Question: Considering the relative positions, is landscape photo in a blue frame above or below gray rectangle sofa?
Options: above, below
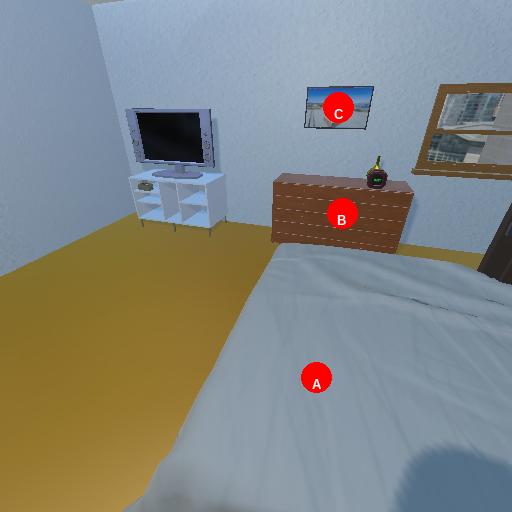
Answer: above